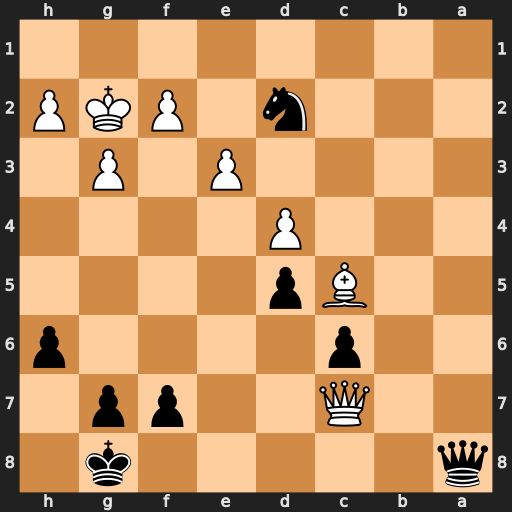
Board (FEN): q5k1/2Q2pp1/2p4p/2Bp4/3P4/4P1P1/3n1PKP/8
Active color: b
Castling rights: -
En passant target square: -
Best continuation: Qa6 Qc8+ Qxc8